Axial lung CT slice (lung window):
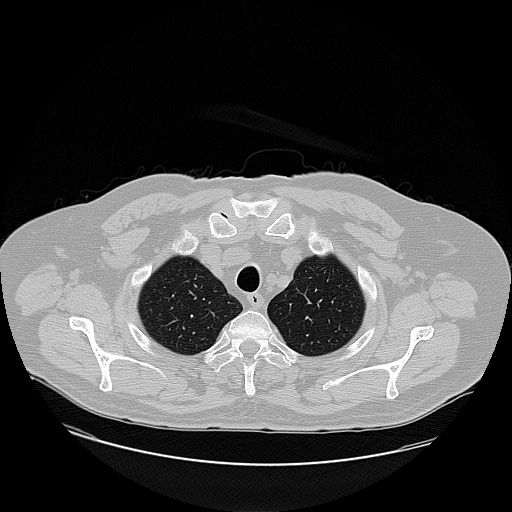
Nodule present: no